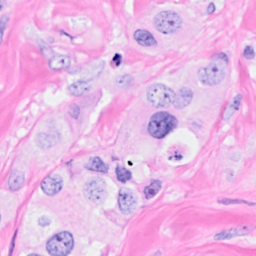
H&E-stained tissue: Breast